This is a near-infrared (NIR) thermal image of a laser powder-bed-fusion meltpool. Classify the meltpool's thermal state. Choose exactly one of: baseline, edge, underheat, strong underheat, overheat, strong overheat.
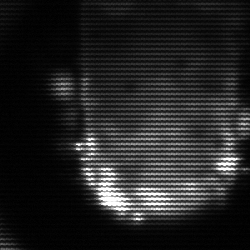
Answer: baseline